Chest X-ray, AP view. Patient: 59 years old, sex F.
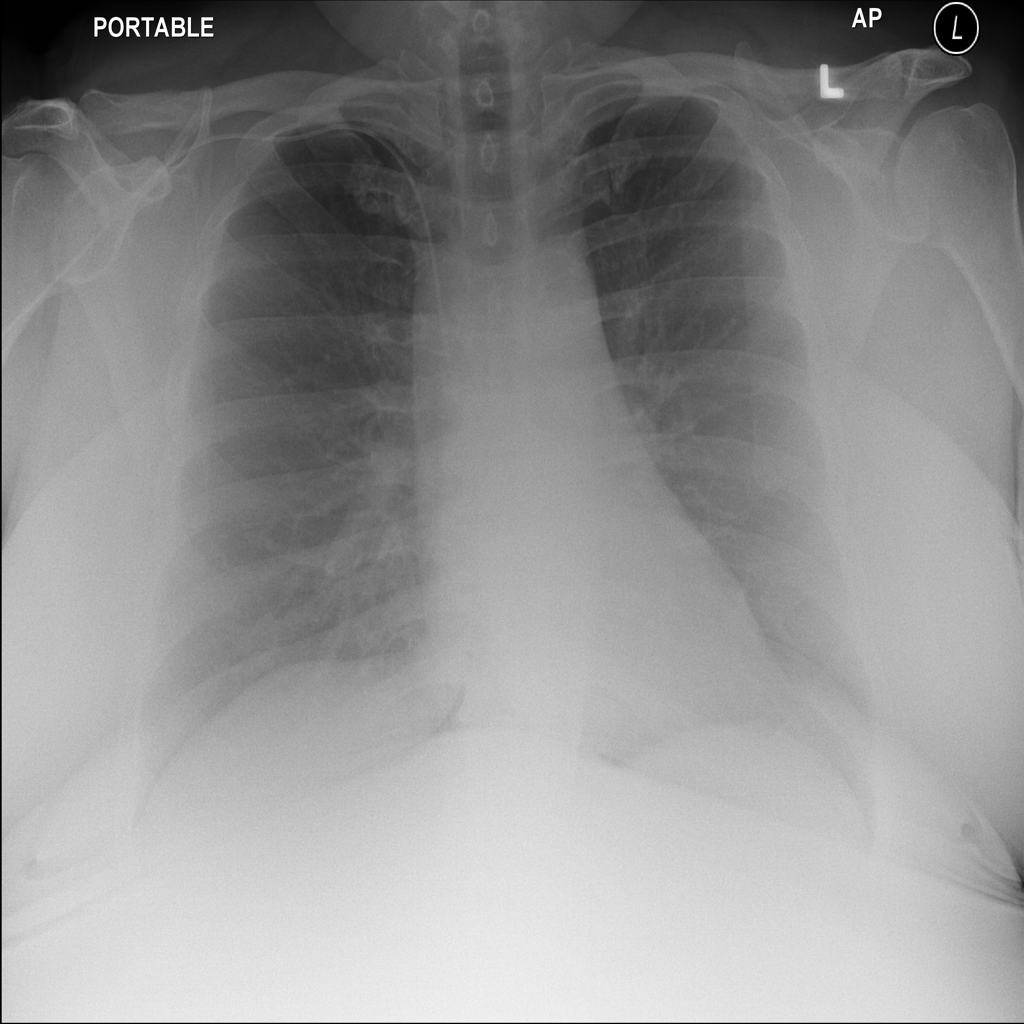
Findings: No Finding